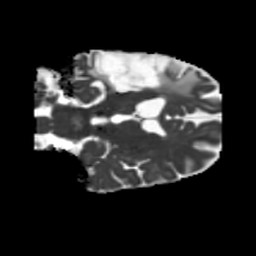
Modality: MD
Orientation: coronal
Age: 56
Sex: male
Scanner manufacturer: siemens
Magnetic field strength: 3 T
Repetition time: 5.25 s
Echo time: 0.08 s